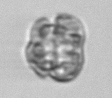
Label: Karenia